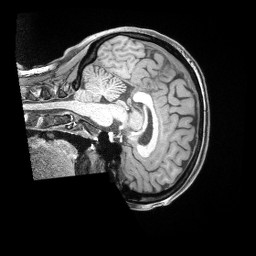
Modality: T1w
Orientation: sagittal
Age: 34
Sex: female
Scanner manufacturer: siemens
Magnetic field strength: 3 T
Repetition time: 2 s
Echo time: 0.00211 s